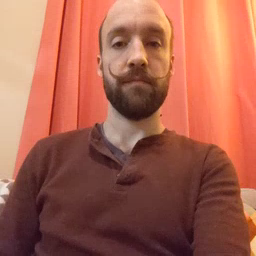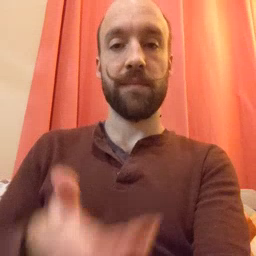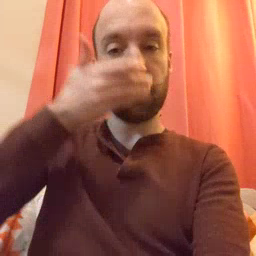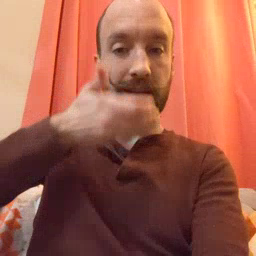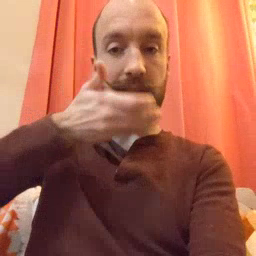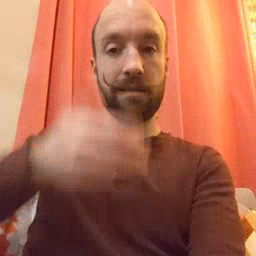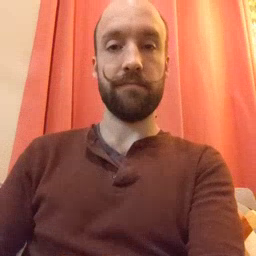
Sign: cereal